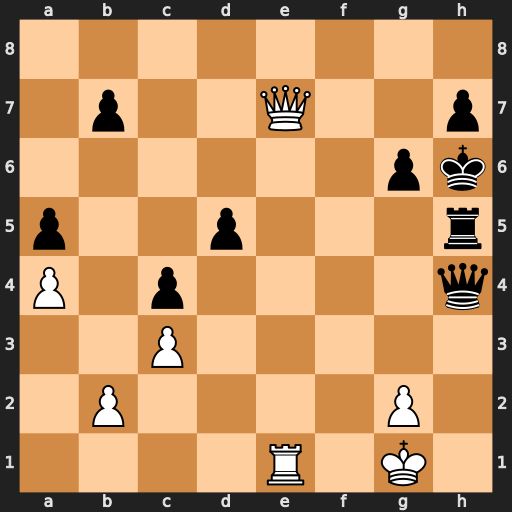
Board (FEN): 8/1p2Q2p/6pk/p2p3r/P1p4q/2P5/1P4P1/4R1K1
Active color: w
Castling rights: -
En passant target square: -
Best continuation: Qf8+ Kg5 Re5+ Kg4 Qf3#